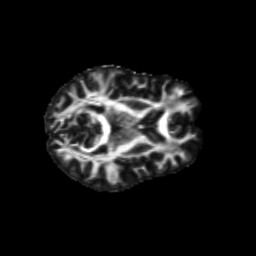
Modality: FA
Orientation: axial
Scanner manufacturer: siemens
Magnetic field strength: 3 T
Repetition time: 9.2 s
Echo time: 0.084 s